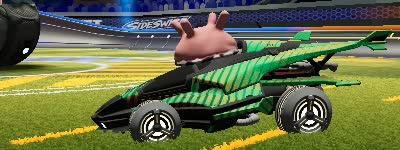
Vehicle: aftershock